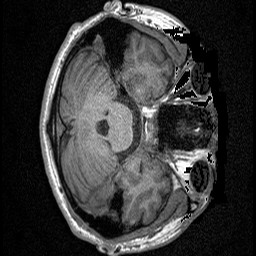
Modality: T1w
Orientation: axial
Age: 19
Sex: male
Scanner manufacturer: siemens
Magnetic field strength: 3 T
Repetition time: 1.64 s
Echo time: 0.00234 s